Question: What is the default browser?
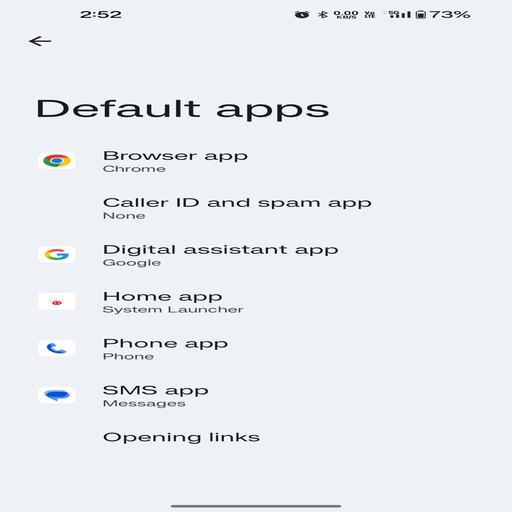
Answer: Chrome